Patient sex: M
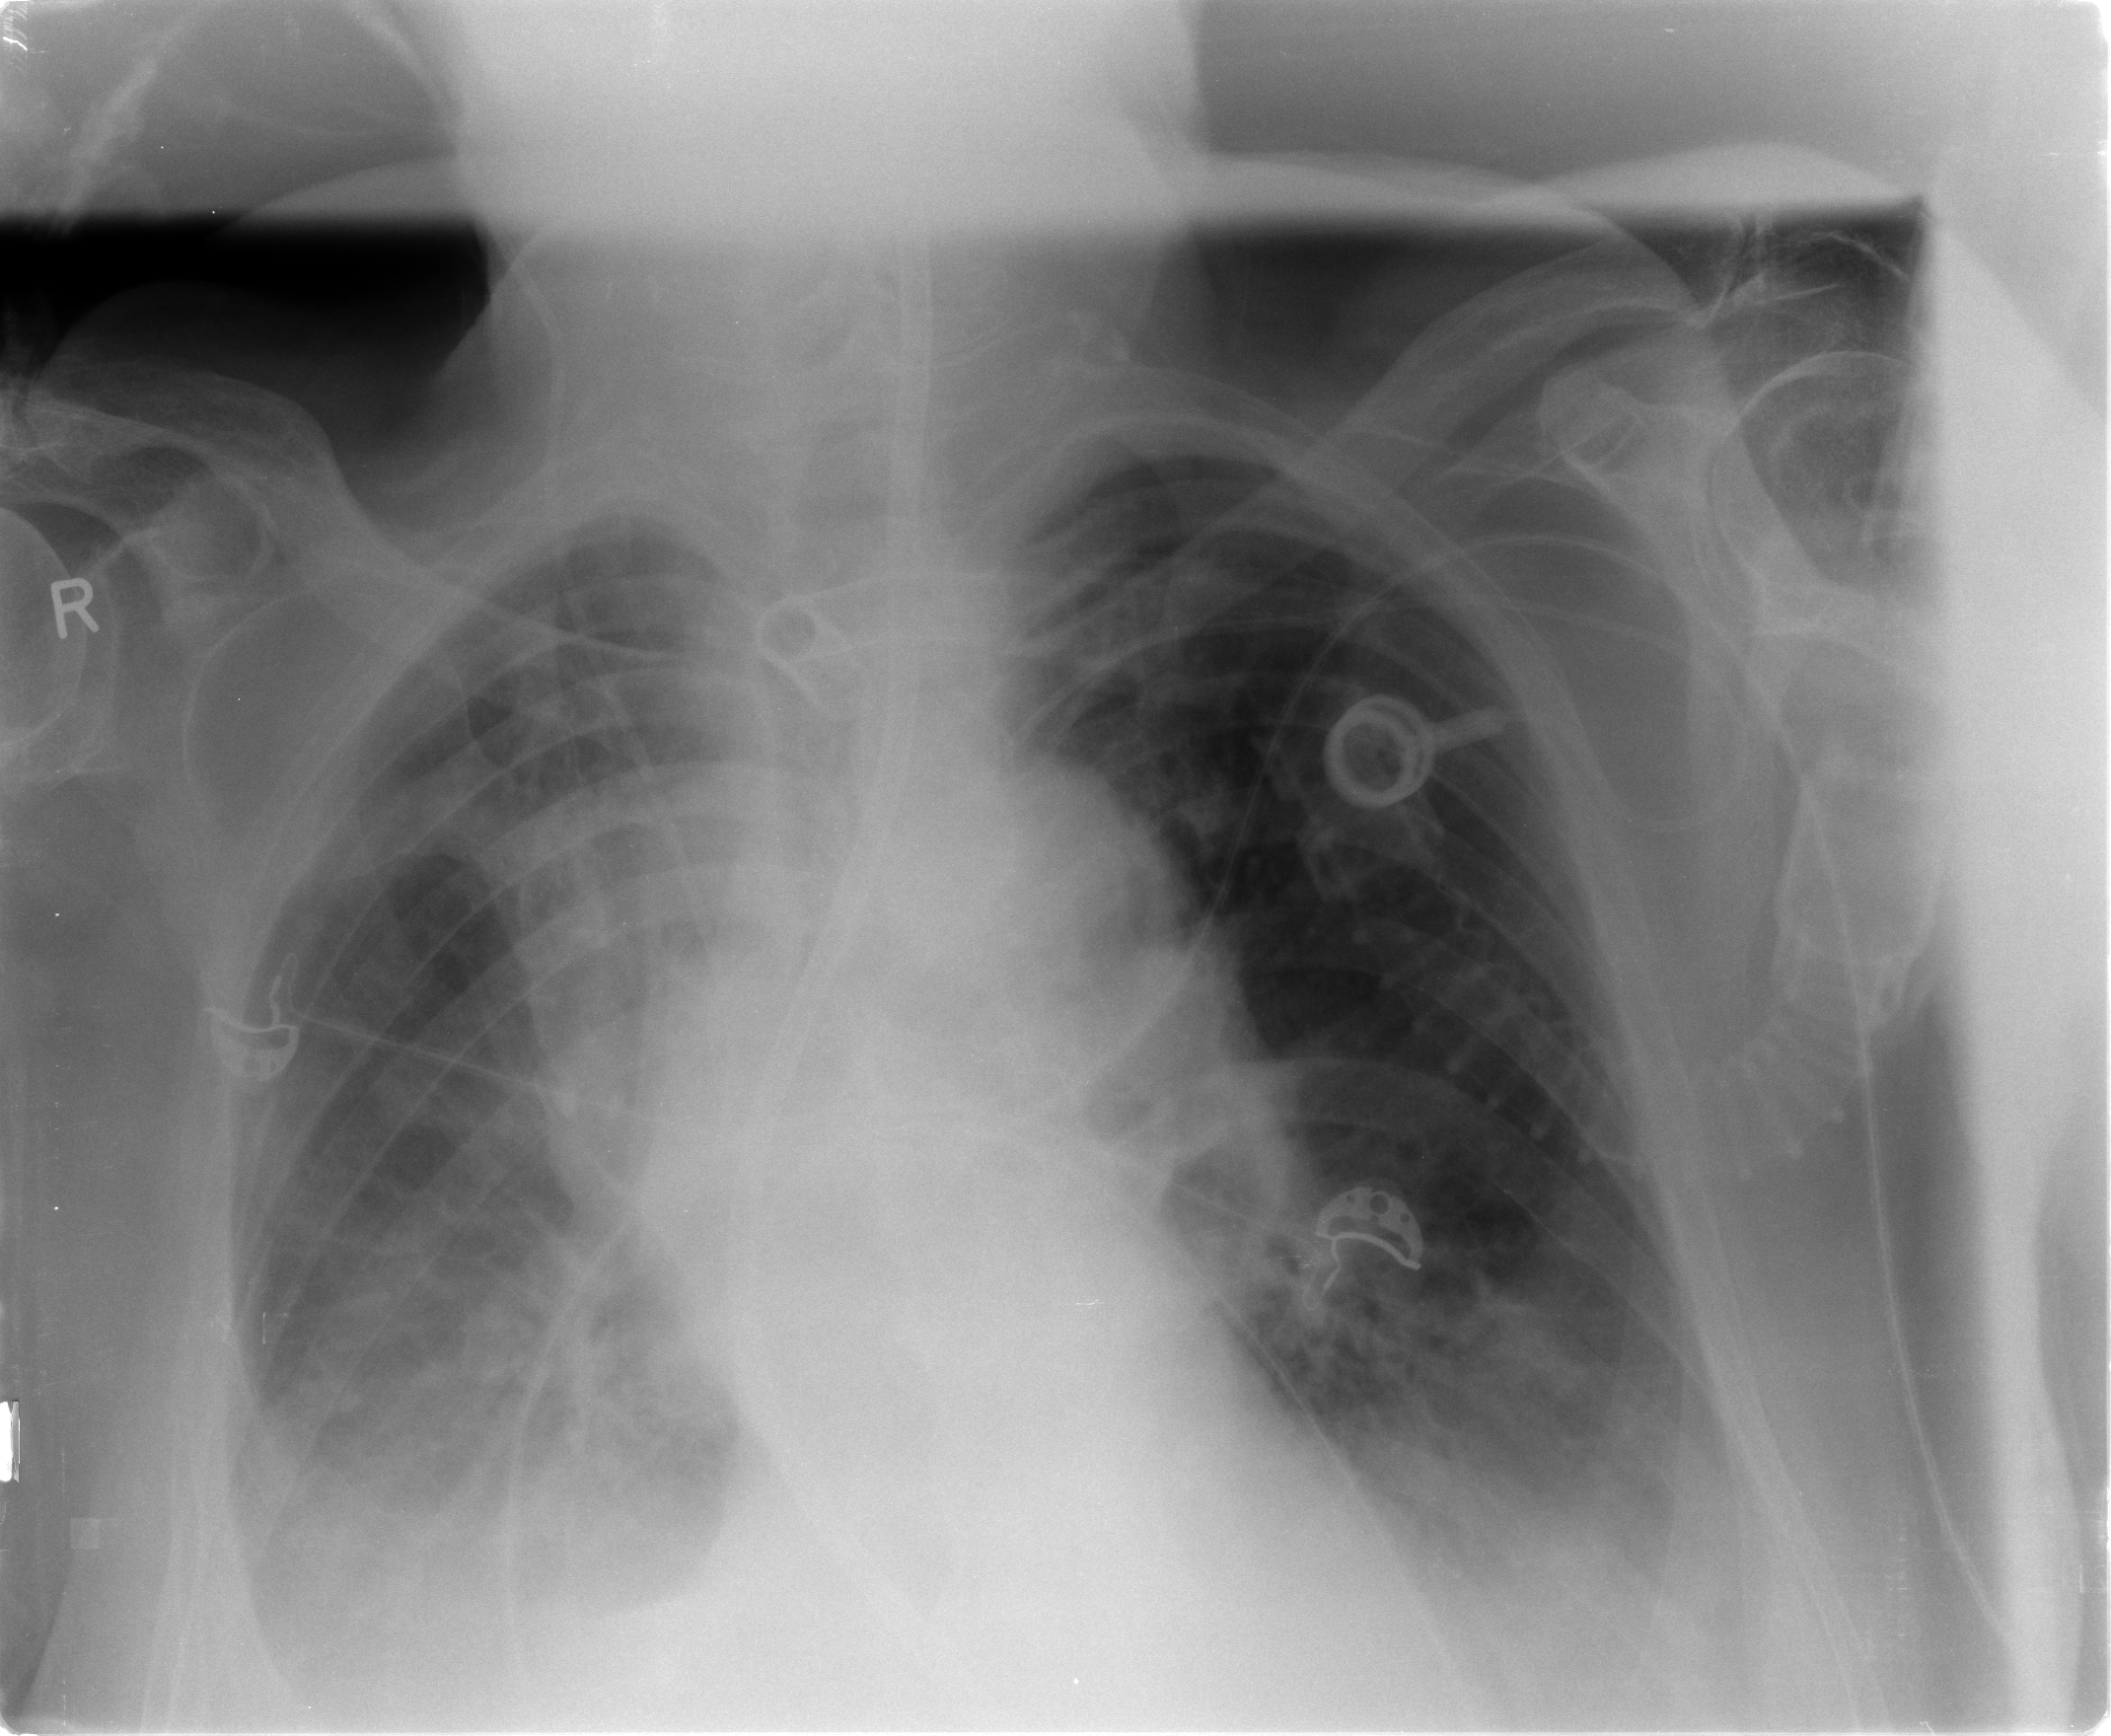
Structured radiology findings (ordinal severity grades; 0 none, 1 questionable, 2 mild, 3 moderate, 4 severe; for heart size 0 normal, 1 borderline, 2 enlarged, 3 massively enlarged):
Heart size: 0
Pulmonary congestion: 0
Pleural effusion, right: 3
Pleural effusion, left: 1
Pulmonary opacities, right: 2
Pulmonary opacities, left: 1
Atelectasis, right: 3
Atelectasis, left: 2